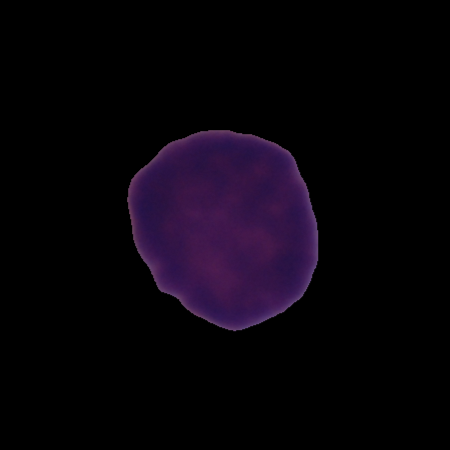
Label: cancer